Question: I am trying to plot a .tif raster on my map with basemap. With QGIS I see the raster layer as it is supposed to be:
<URL>
However, when then plotting with python basemap the colours are off, and the projection is somehow both rotated 180 degrees and mirrored, with a random blue line projected on the left side of the chart:

Some information about the .tif file (acquired with the rasterio and earthpy packages):
'''
<osgeo.gdal.Dataset; proxy of <Swig Object of type 'GDALDatasetShadow *' at 0x7fcf9bdbef90> >
{'driver': 'GTiff', 'dtype': 'float32', 'nodata': -3.4028234663852886e+38, 'width': 2760, 'height': 1350, 'count': 1, 'crs': CRS.from_epsg(4326), 'transform': Affine(0.01, 0.0, 3.7,
0.0, -0.01, 71.2)}
EPSG:4326
BoundingBox(left=3.7, bottom=57.7, right=31.3, top=71.2)
+proj=longlat +datum=WGS84 +no_defs
'''
The original raster data was downloaded <URL> and cropped to the right latitude and longitude with QGIS.
What am I doing wrong?
'''
import gdal
from numpy import linspace
from numpy import meshgrid
import matplotlib.pyplot as plt
from mpl_toolkits.basemap import Basemap
lowlong = 3.7 #lower left corner of longitude
lowlat = 57.7 #lower left corner of latitude
upplong = 31.3 #upper right corner of longitude
upplat = 71.2 #upper right corner of latitude
pathToRaster = r'~/Data/Shapefile/NorwayPotential.tif'
raster = gdal.Open(pathToRaster,1)
print(raster)
geo = raster.GetGeoTransform()
geo = raster.ReadAsArray()
mp = Basemap(projection='merc',
llcrnrlon=lowlong,
llcrnrlat=lowlat,
urcrnrlon=upplong,
urcrnrlat=upplat,
resolution='i')
mp.drawcoastlines()
mp.drawcountries()
x = linspace(0,mp.urcrnrx,geo.shape[1])
y = linspace(0,mp.urcrnry,geo.shape[0])
xx,yy = meshgrid(x,y)
mp.pcolormesh(xx,yy,geo)
plt.show()
'''
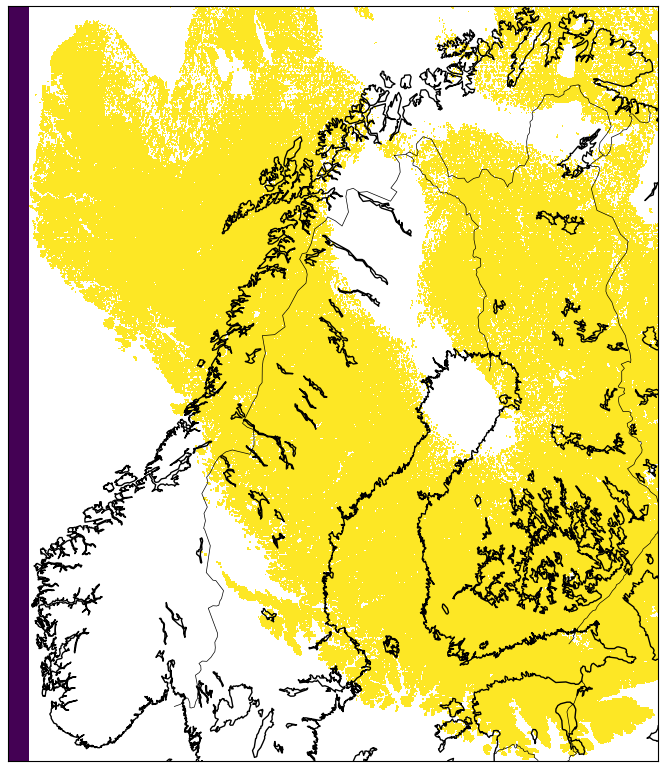
Answer: After the line of code:
'''
geo = raster.ReadAsArray()
'''
you can flip the data array by
'''
geo = geo[::-1,:]
'''
and should get the correct result.